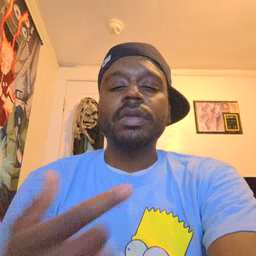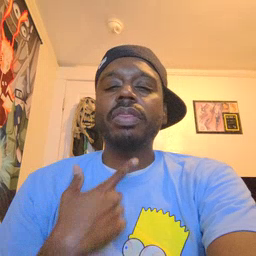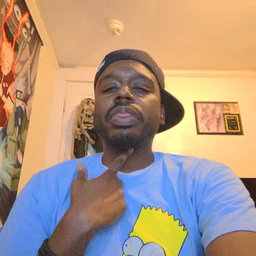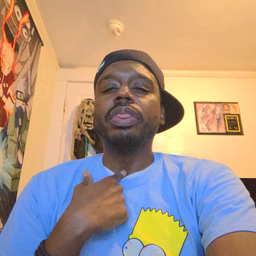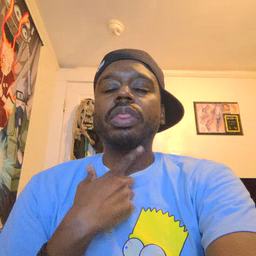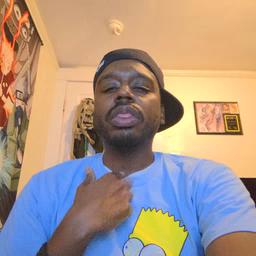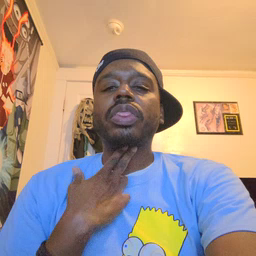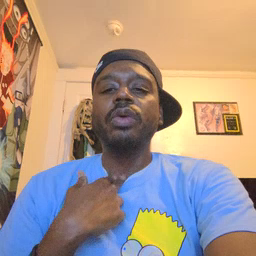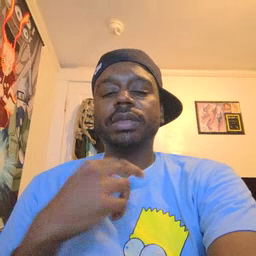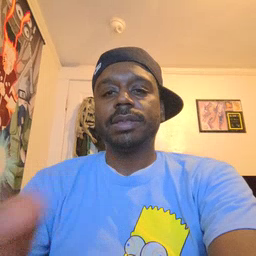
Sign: thirsty